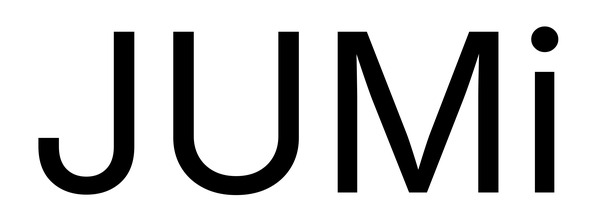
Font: Inter_Regular